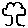
Label: tree